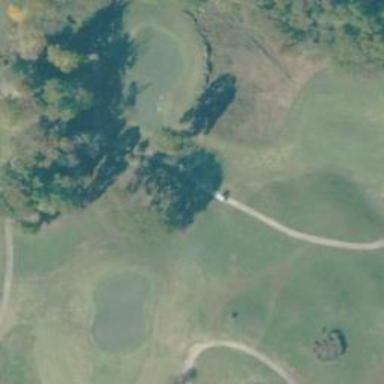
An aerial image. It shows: Rough area on grassy golf course.